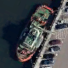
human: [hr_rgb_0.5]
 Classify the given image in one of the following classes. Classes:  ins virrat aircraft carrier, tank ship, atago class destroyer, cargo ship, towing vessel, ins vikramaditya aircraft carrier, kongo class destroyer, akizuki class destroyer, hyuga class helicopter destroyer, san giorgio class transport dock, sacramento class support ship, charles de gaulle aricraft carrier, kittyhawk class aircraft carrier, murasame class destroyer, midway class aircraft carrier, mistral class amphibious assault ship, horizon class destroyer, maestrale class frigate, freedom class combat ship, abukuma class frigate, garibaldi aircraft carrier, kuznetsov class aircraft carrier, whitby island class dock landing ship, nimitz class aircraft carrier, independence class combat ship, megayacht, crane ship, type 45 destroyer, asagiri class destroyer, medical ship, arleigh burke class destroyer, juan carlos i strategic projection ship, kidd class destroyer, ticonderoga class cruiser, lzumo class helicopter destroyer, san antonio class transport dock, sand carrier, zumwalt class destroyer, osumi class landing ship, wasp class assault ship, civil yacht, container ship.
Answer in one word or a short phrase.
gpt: Towing vessel